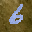
Label: 6